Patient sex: M
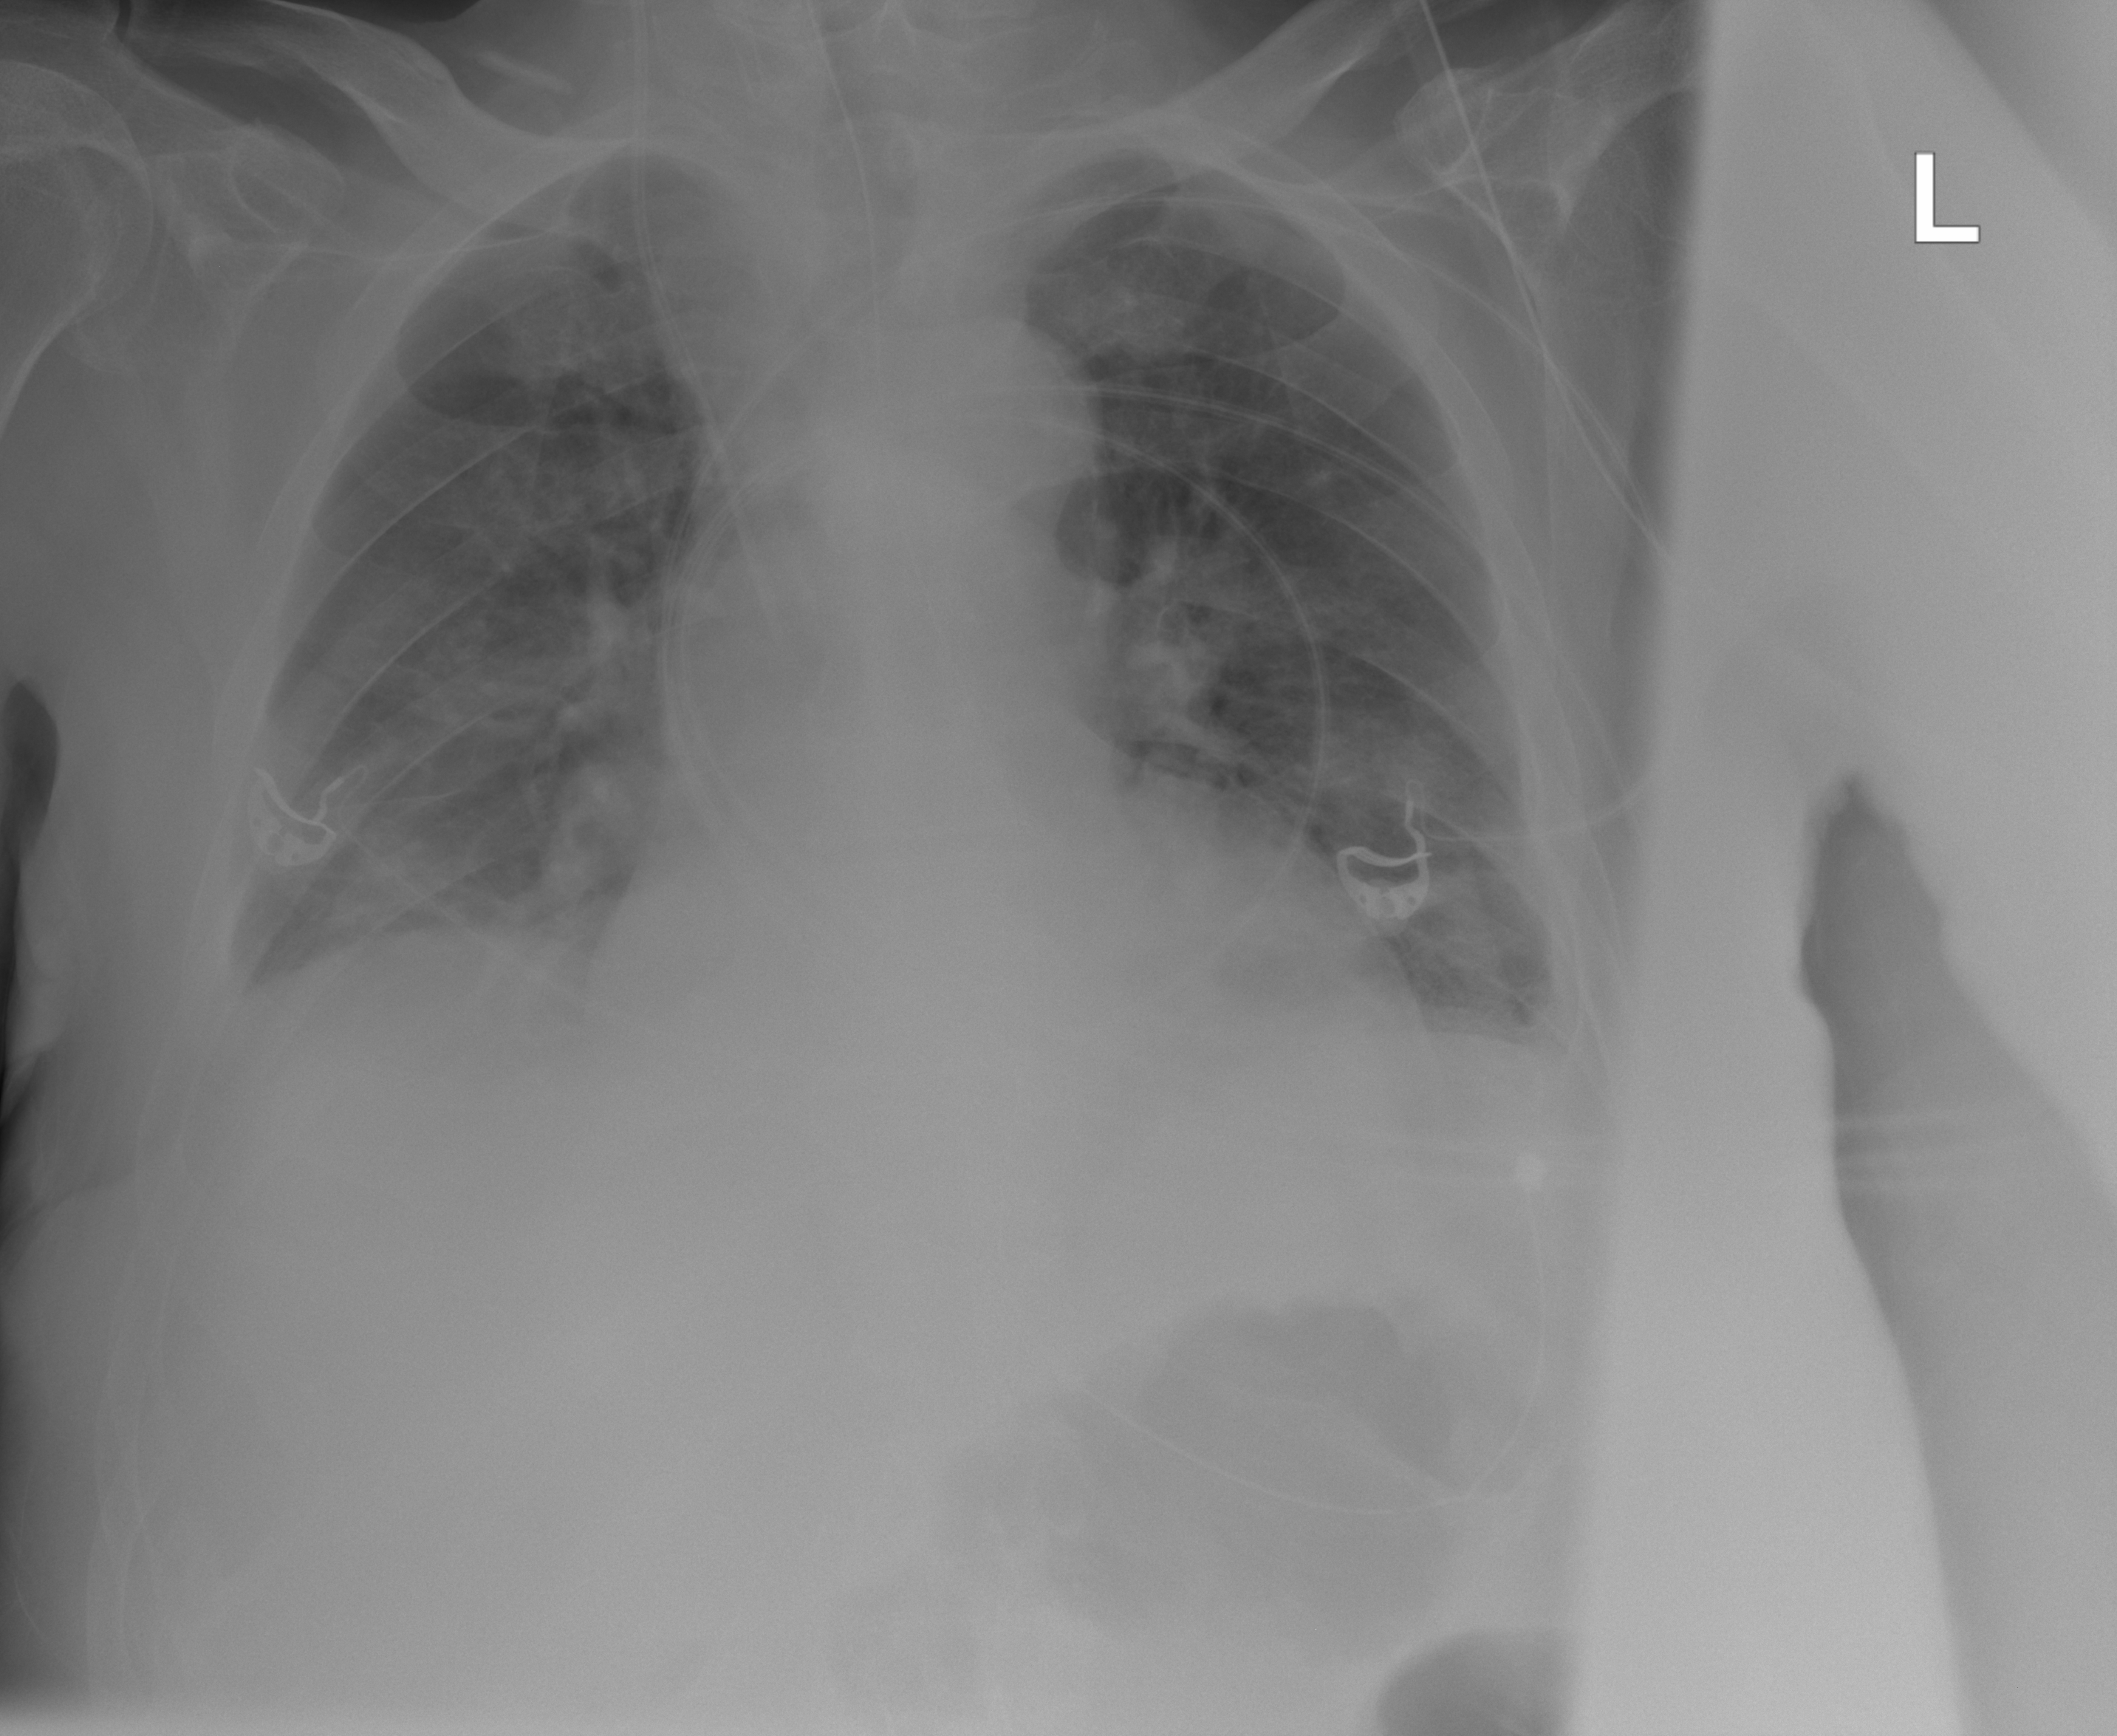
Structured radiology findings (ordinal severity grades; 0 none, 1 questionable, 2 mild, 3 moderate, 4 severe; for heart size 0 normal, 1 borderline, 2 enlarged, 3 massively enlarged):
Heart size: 2
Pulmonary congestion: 2
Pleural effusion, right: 2
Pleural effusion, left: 2
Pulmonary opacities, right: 0
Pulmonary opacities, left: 0
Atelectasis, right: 1
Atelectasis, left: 2